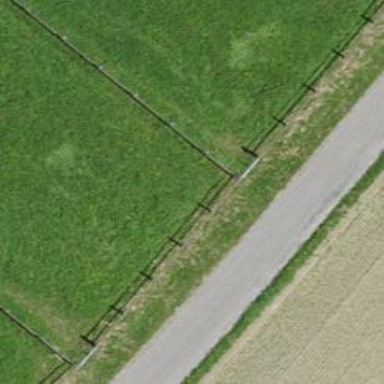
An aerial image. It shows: Fence.